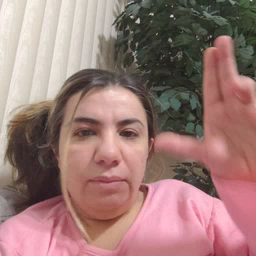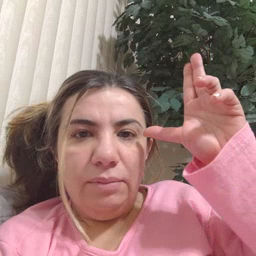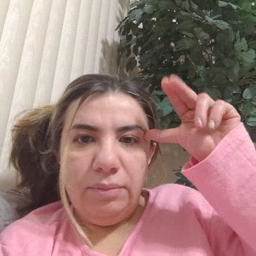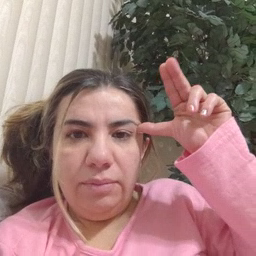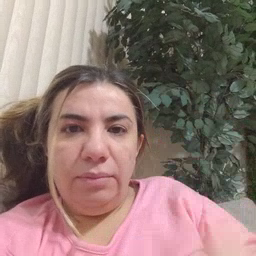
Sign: horse